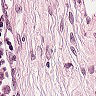
Metastatic tissue present: no